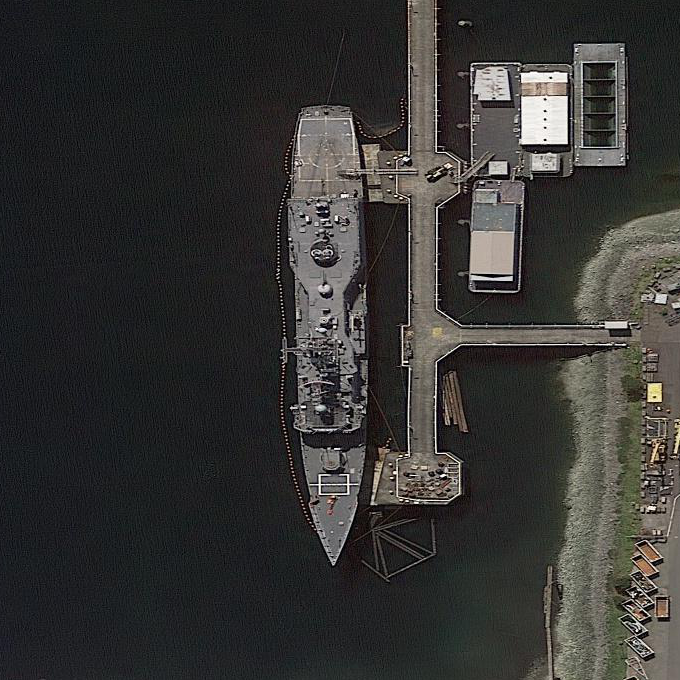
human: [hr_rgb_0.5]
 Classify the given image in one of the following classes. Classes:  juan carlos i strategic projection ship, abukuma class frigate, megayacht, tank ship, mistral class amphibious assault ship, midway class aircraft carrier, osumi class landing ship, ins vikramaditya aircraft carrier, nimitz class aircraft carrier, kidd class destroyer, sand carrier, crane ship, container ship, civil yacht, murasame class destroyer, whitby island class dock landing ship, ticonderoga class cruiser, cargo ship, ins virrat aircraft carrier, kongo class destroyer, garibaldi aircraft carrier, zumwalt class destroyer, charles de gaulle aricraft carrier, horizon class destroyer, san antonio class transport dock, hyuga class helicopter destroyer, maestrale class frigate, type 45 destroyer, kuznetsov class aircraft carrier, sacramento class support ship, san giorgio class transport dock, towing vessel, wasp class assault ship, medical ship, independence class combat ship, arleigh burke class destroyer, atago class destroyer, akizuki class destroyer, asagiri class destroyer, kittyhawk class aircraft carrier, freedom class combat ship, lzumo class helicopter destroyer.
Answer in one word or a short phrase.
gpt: Ticonderoga class cruiser